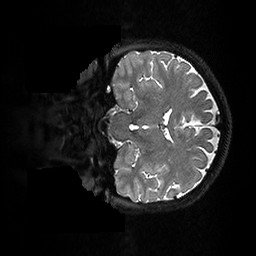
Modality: T2w
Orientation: coronal
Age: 38
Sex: female
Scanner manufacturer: ge
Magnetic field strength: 3 T
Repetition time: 3.202 s
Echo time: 0.05953 s